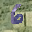
Label: 6